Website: macys
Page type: account-selection
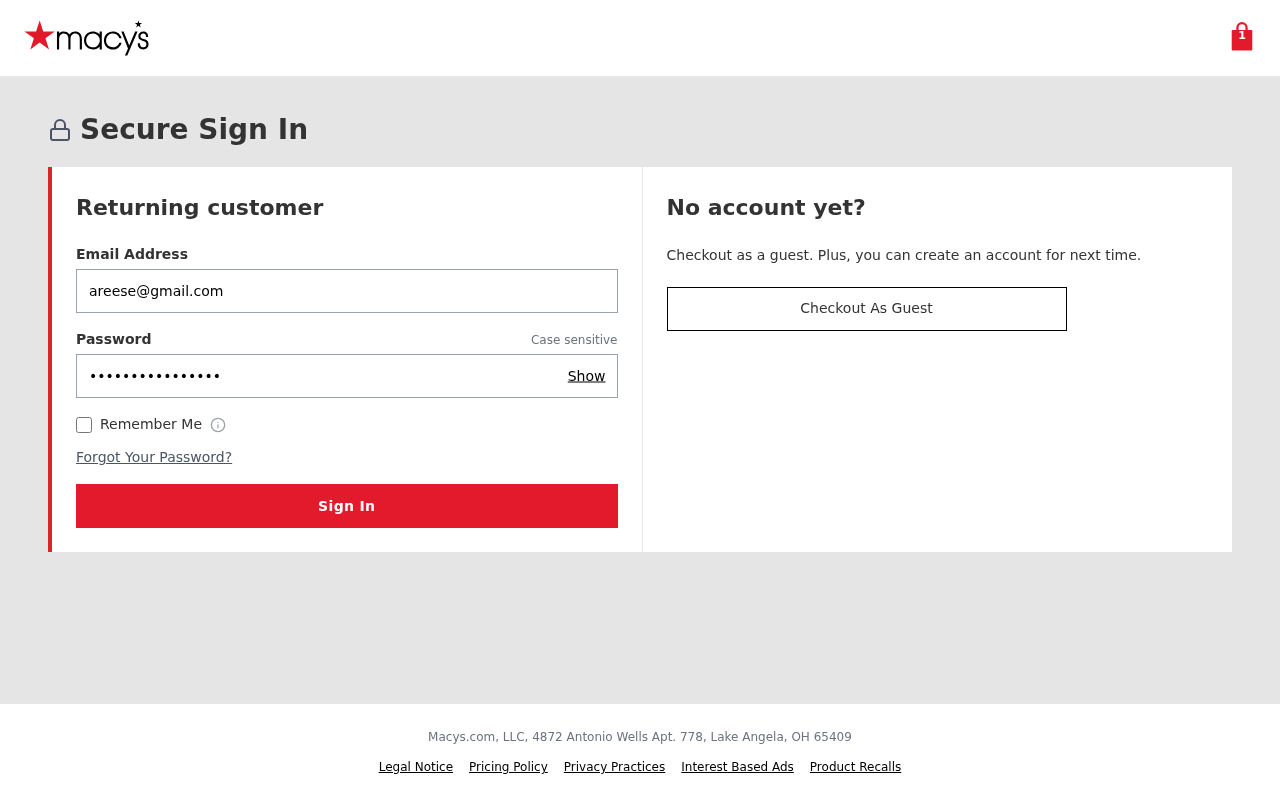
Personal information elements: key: PII_EMAIL
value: areese@gmail.com
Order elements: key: ORDER_NUM_ITEMS
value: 1